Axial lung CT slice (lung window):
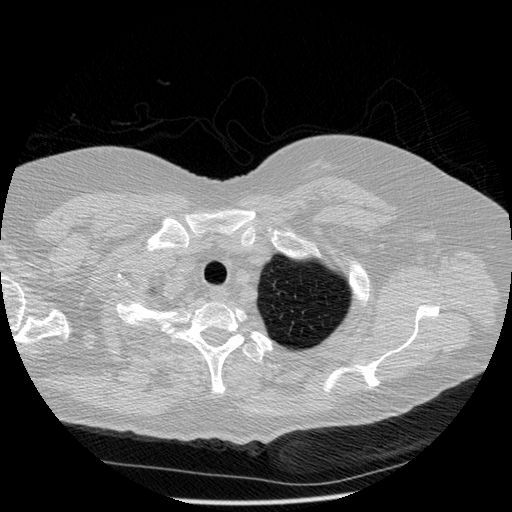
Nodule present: no